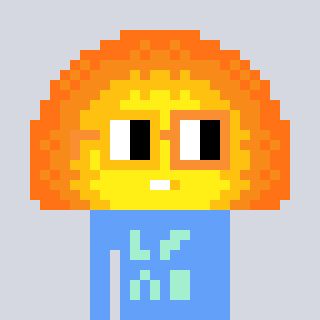
a pixel art character with square yellow and orange glasses, a sunset-shaped head and a blue-colored body on a cool background